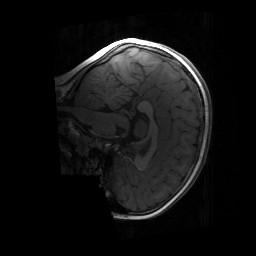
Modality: T1w
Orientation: sagittal
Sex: female
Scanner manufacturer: siemens
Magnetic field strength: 3 T
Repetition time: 1.9 s
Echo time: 0.00243 s